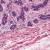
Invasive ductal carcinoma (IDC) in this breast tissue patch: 0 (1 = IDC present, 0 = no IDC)